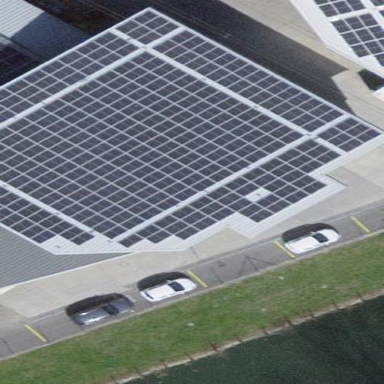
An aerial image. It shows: Solar power generator.